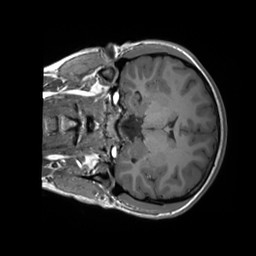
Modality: T1w
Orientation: coronal
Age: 21
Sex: female
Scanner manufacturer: siemens
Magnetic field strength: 3 T
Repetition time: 1.8 s
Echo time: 0.00232 s